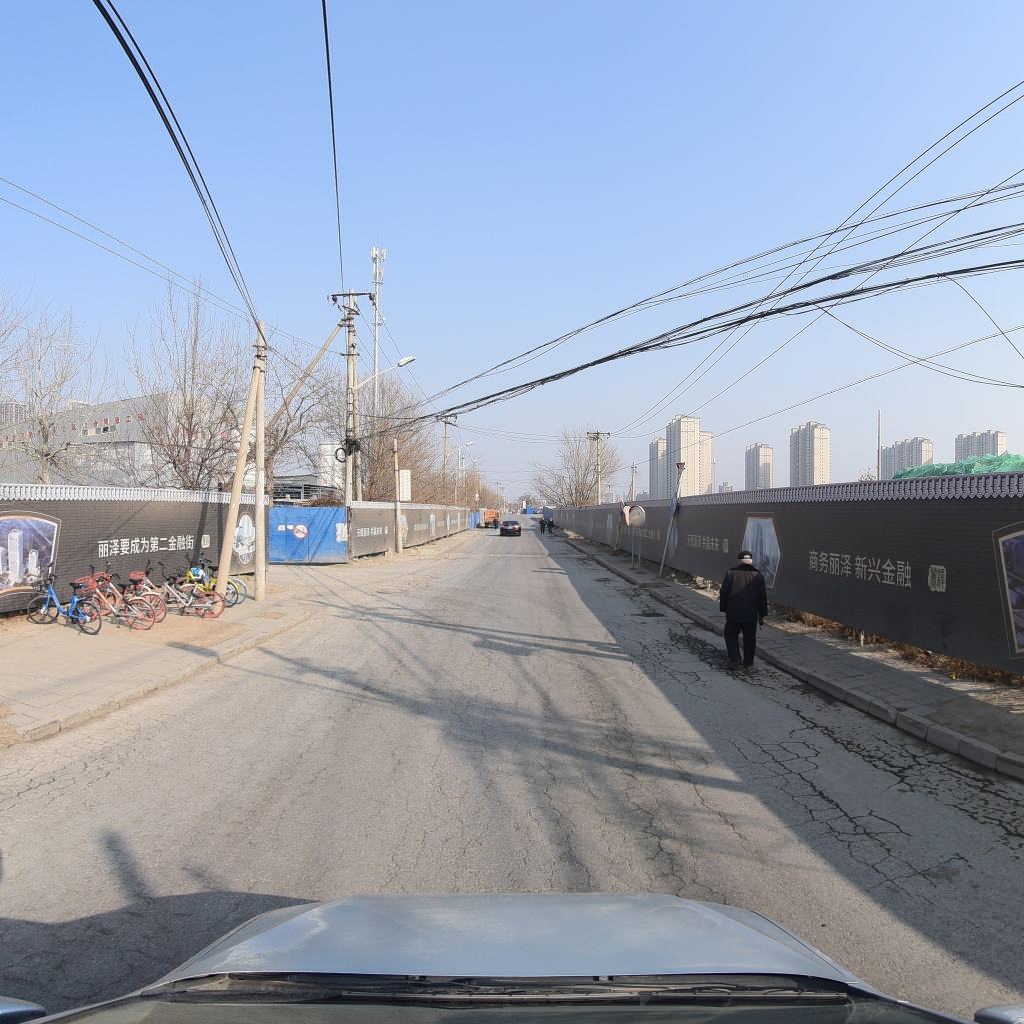
Region: Fengtai
Road damage annotations: alligator crack